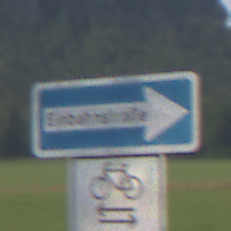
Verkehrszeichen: EinbahnstrasseRechtsweisend
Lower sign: RichtungsangabeDurchPfeile9
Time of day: SunriseSunset
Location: Outdoor (Nature)
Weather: PartlyCloudy
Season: NotSpecified
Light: Natural